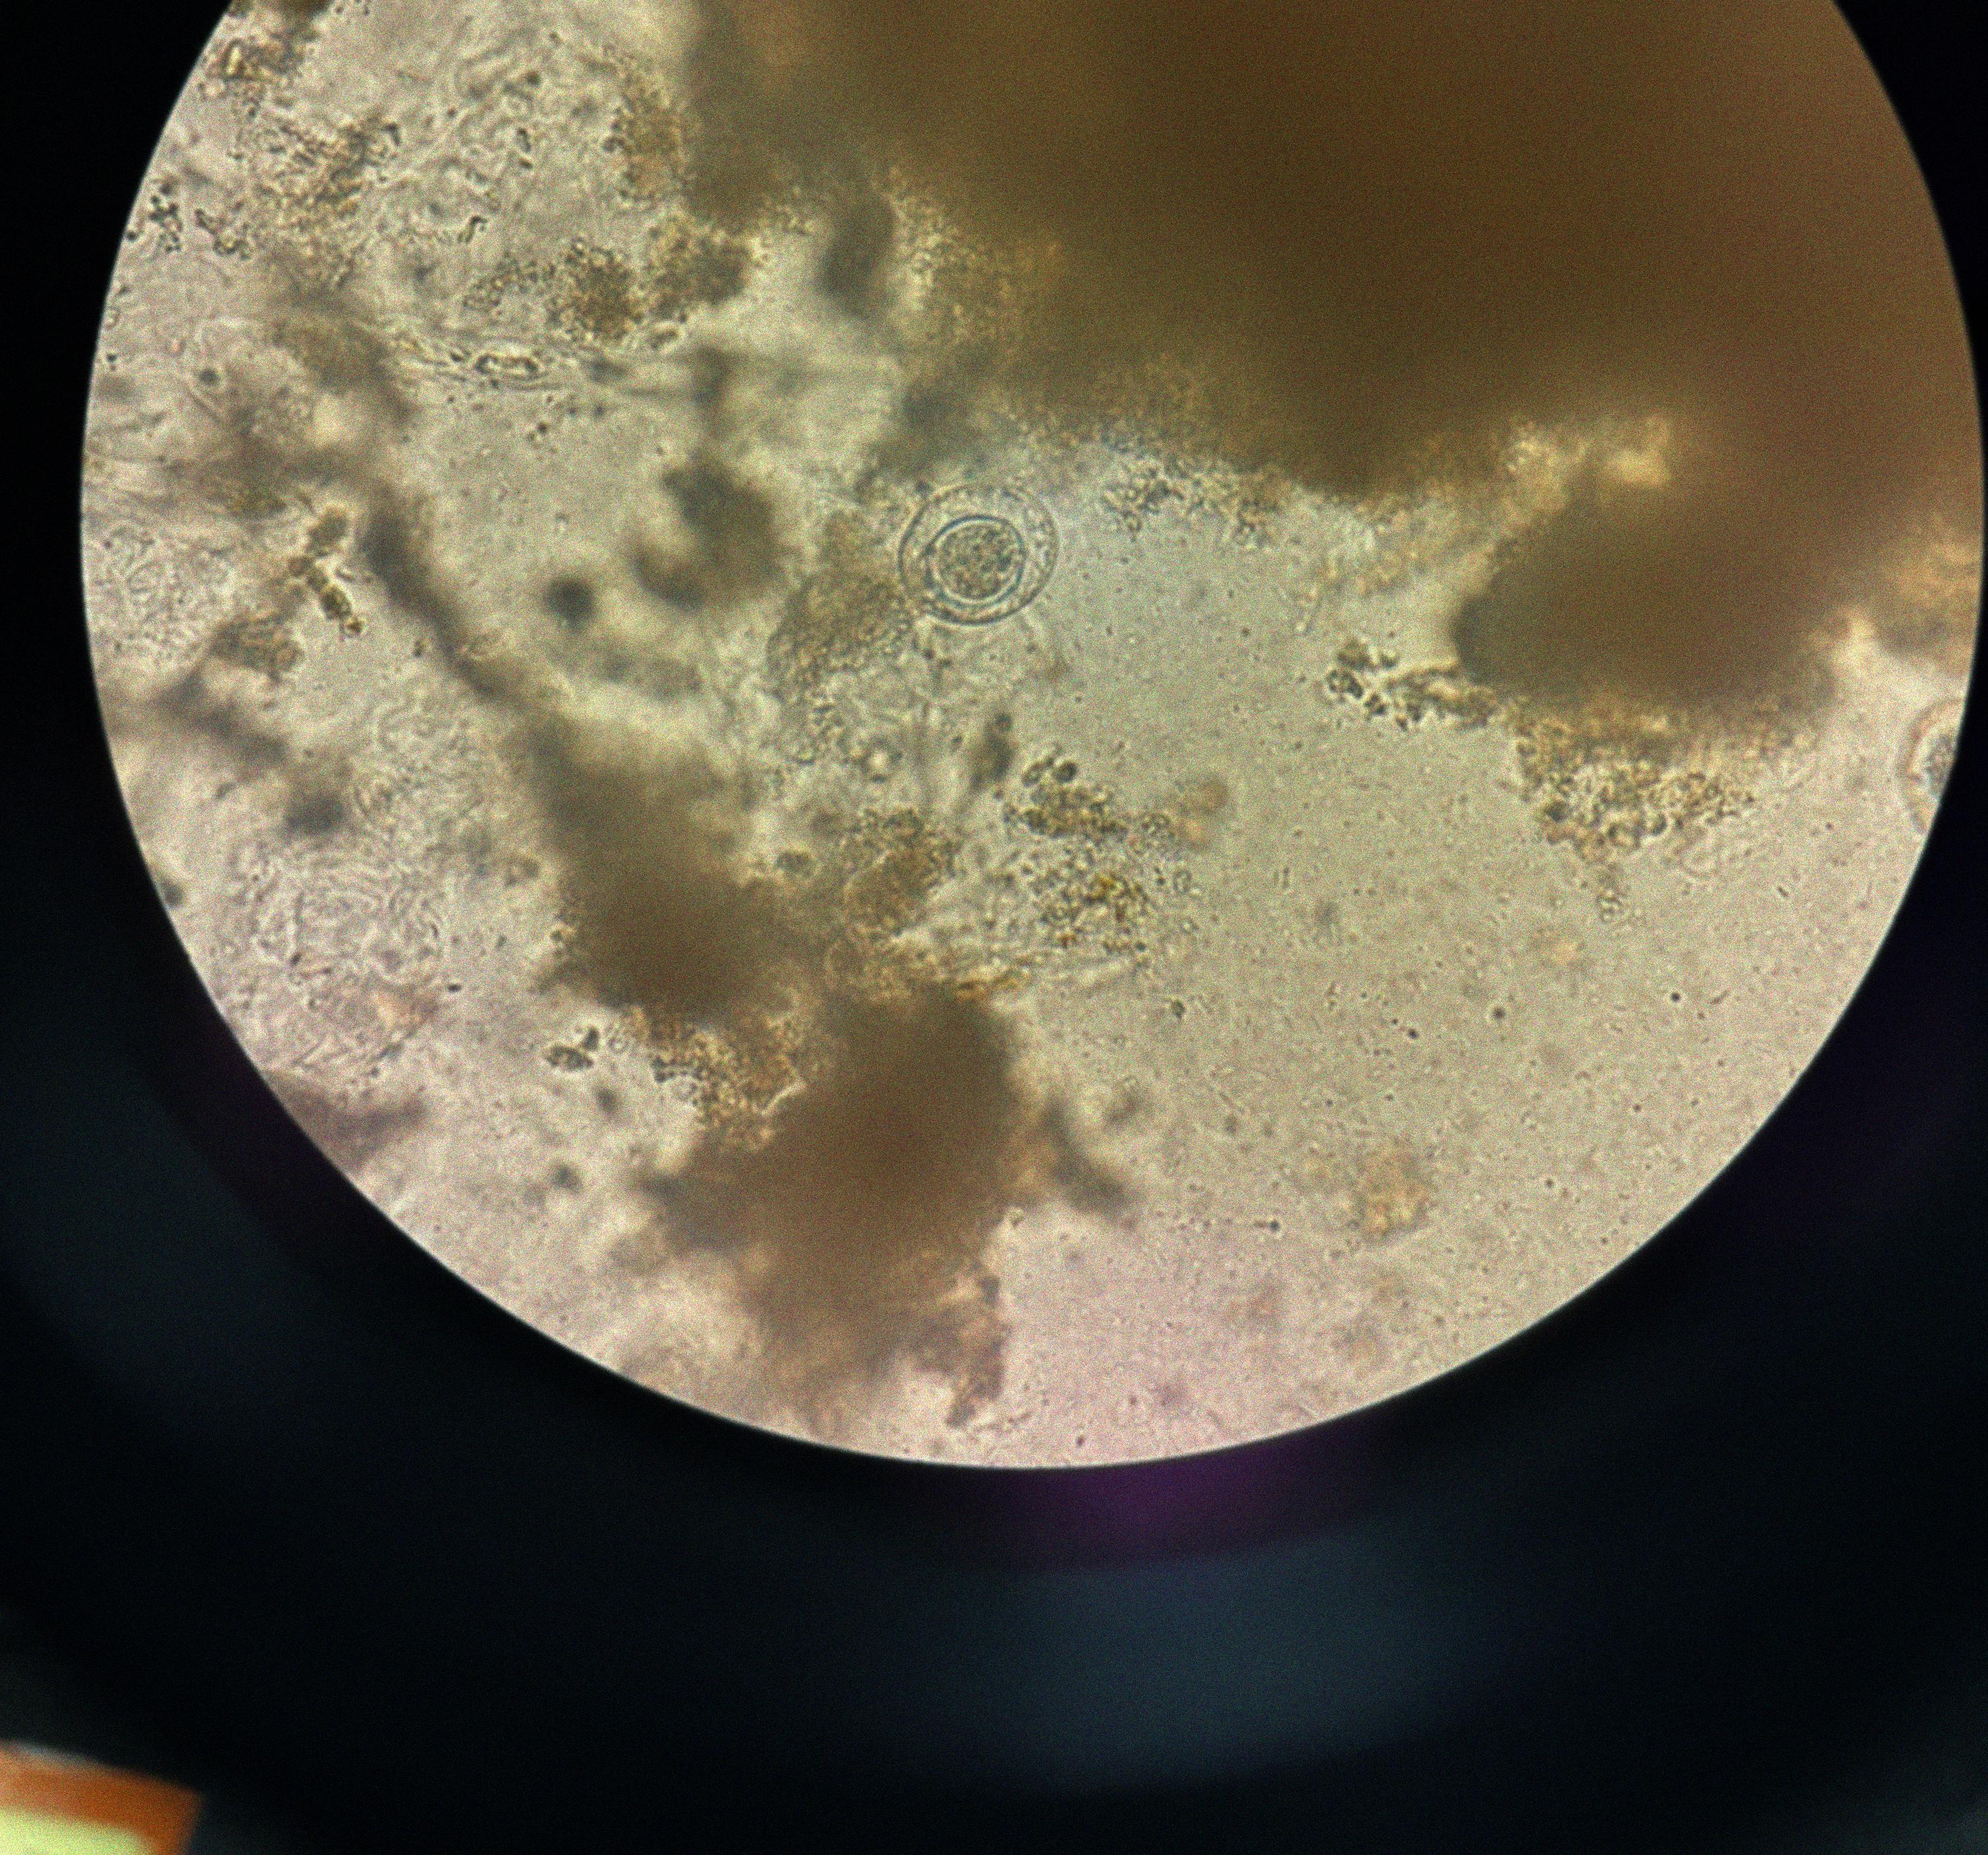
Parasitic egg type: Hymenolepis nana